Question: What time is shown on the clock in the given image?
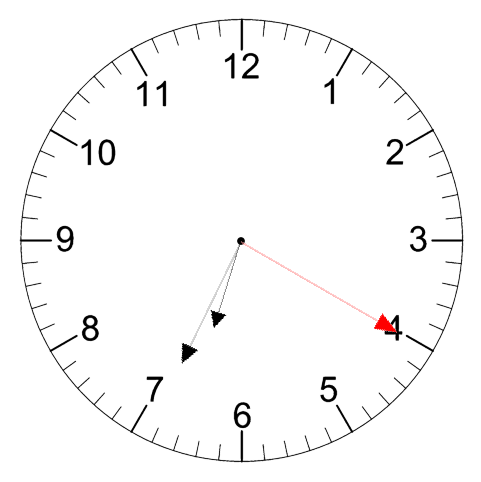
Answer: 06:34:20